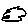
Label: cloud